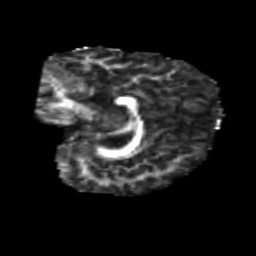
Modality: FA
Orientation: sagittal
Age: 6
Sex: male
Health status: healthy